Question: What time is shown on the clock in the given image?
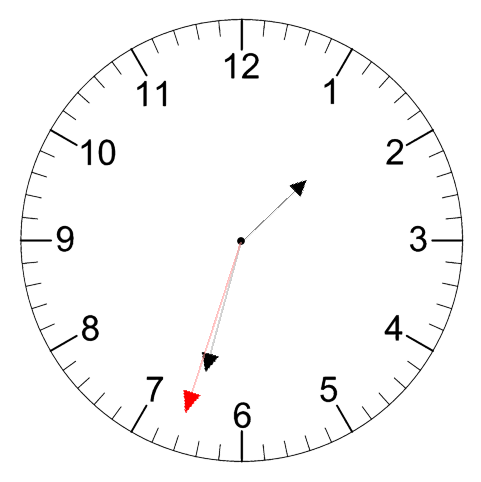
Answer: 01:32:33